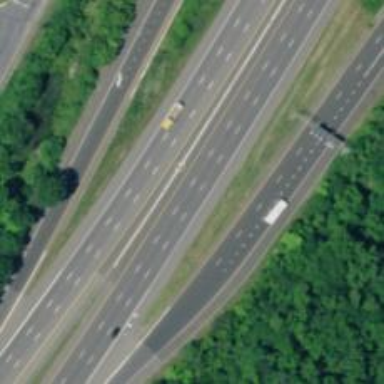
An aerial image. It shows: Primary highway that functions as expressway.